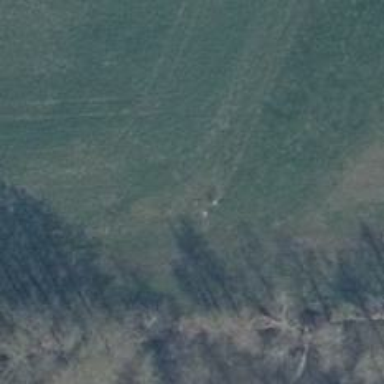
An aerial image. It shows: Hunting stand.